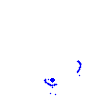
Particle: kaon